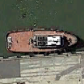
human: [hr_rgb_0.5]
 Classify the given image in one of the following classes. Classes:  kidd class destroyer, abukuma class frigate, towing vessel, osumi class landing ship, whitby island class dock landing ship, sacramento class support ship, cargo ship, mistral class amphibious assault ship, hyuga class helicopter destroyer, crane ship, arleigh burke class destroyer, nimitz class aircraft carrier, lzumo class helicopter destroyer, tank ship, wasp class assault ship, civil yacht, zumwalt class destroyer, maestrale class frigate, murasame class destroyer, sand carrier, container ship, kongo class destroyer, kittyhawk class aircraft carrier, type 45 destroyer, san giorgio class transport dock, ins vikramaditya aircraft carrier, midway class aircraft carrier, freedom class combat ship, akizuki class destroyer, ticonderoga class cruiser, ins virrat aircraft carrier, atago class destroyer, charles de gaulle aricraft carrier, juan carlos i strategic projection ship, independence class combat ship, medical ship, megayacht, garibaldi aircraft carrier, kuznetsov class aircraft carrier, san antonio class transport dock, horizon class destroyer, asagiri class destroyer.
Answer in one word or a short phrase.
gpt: Towing vessel